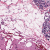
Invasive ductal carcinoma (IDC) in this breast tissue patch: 0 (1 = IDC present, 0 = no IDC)